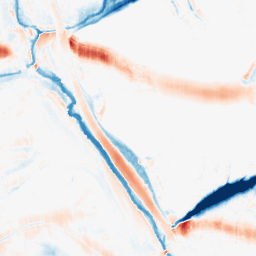
Category: morphological
Decomposition family: morphological_ellipse
Decomposition parameters: operation: average
width: 30
height: 10
Upsampling method: bilinear
Upsampling parameters: scale: 4
Upsampling scale: 4